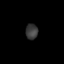
Tissue: lung
Cell type: Epithelial cells
Senescence score: 0.1978
Nuclear area (px): 187
Mean DAPI intensity: 57.128